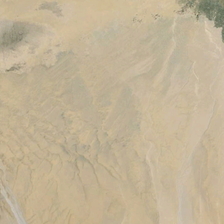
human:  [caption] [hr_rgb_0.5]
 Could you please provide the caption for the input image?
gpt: the desert looks like the roots with some green rocks .

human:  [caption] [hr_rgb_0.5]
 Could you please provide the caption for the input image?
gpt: there are some green plants growing on the khaki desert .

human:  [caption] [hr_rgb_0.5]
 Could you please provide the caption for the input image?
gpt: a meadow can be seen at the coner of this wrinkling desert .

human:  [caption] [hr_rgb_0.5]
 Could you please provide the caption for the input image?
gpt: there is a piece of greenland in the desert with white sand .

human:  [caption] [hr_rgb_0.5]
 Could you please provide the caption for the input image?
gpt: it is a piece of gray yellow desert .